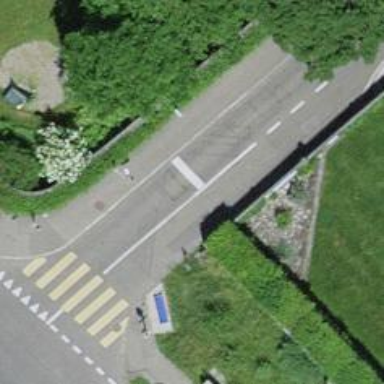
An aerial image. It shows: Road with traffic signals.